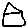
Label: house